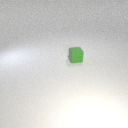
small green rubber cube